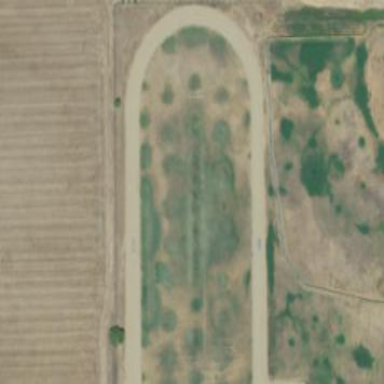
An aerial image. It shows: Track in leisure land.